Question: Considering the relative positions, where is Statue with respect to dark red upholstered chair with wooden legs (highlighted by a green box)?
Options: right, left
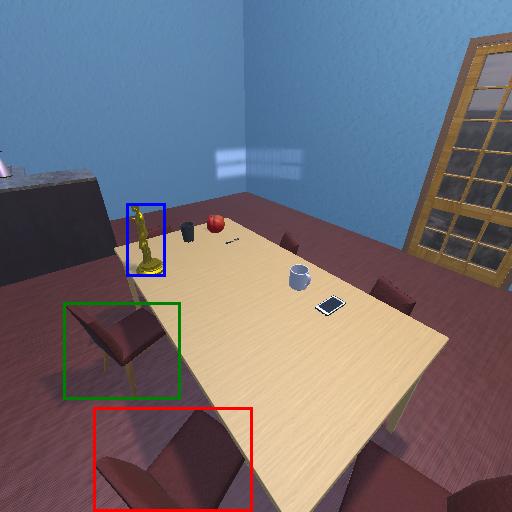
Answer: right